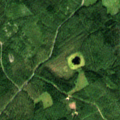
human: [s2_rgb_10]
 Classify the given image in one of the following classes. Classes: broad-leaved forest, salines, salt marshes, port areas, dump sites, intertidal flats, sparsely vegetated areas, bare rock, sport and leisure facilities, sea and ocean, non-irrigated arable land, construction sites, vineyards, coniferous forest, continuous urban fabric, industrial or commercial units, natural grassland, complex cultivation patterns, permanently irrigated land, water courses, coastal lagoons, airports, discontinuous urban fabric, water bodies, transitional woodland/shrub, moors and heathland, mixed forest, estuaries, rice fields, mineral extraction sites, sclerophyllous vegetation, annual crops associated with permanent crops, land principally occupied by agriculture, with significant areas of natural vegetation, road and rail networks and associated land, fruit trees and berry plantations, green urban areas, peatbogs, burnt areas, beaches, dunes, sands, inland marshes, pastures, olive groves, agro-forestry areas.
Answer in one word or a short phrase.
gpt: coniferous forest